RGB frame:
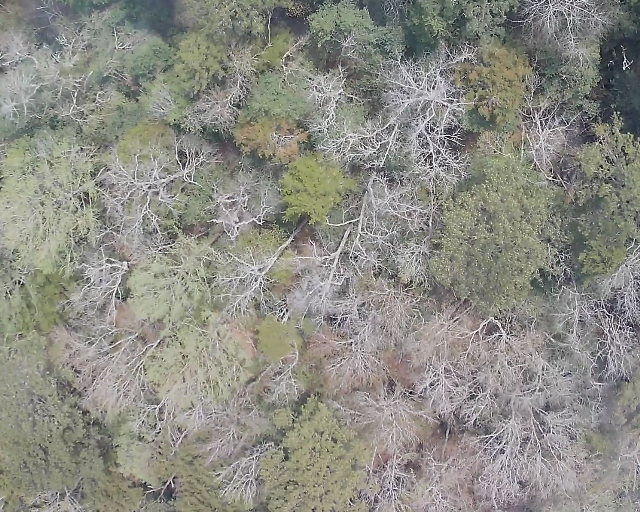
Thermal frame:
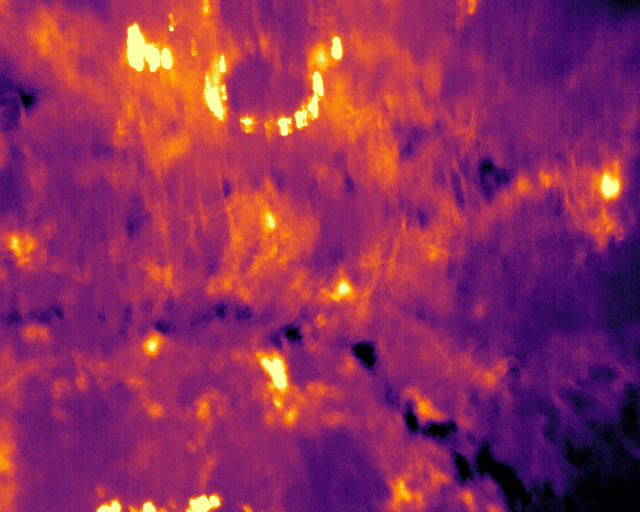
Captured: 2026-02-26 03:40:52
Pixels at or above 80 °C: 52 (fraction of frame: 0.0001587)